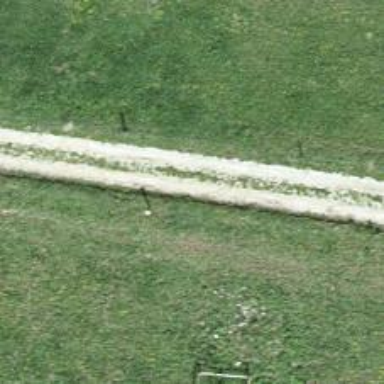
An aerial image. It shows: Track with grade 3 surface.